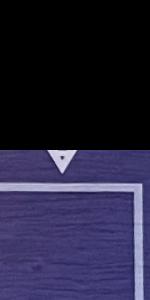
Label: Empty